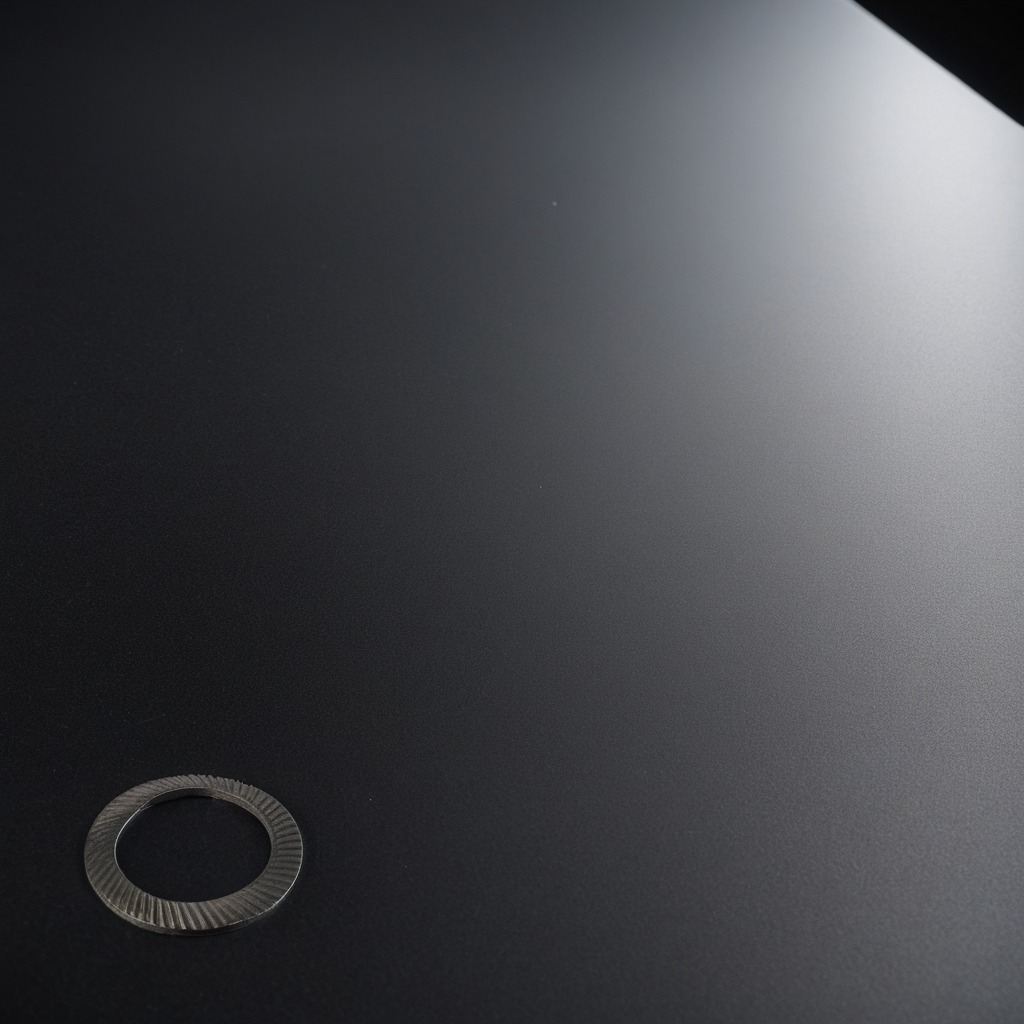
A flat metal washer lies on the clean granite tabletop beneath the black rubber mat inside a workshop under bright overhead lighting crisp shadows high clarity worn but beneath the mat